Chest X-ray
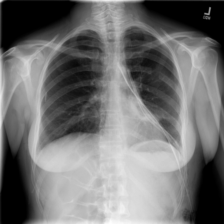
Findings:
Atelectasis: negative
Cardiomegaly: negative
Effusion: negative
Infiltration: negative
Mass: negative
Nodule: negative
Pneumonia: negative
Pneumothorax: negative
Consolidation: negative
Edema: negative
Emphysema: positive
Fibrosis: negative
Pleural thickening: negative
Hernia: negative